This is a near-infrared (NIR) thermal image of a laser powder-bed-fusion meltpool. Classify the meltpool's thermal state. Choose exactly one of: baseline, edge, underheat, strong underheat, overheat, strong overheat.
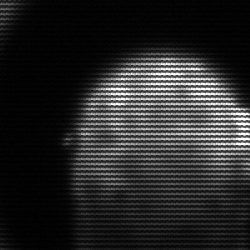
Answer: edge